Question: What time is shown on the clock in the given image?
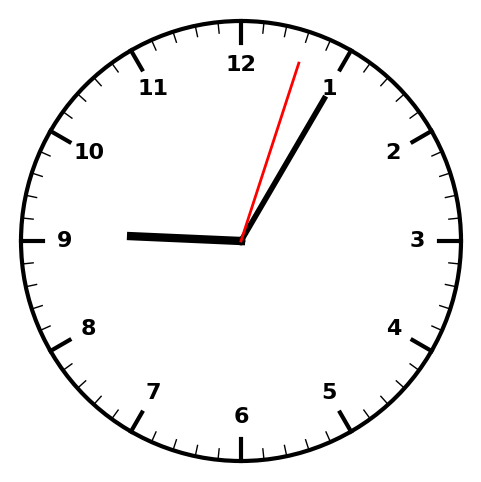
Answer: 09:05:03